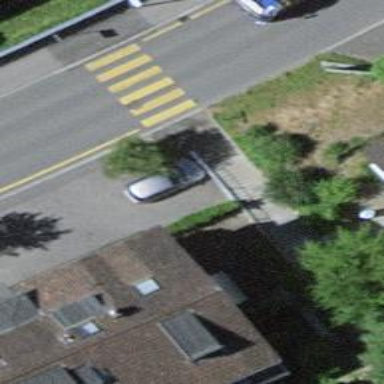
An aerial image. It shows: Footway with concrete surface.